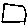
Label: square